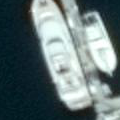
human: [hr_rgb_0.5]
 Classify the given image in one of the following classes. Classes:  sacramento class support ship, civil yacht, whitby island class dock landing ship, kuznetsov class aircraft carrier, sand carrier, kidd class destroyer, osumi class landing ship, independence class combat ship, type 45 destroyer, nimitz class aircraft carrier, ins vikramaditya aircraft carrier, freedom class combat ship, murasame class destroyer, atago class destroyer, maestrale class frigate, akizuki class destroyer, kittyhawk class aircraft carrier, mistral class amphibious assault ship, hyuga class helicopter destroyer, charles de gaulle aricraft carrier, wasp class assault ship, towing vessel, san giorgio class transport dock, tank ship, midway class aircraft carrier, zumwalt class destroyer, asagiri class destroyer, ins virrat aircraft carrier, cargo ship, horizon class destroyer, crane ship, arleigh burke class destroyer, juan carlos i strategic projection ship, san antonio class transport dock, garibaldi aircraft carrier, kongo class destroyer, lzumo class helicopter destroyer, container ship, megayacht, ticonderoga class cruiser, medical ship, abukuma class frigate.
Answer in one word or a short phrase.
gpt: Civil yacht